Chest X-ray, AP view. Patient: 16 years old, sex M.
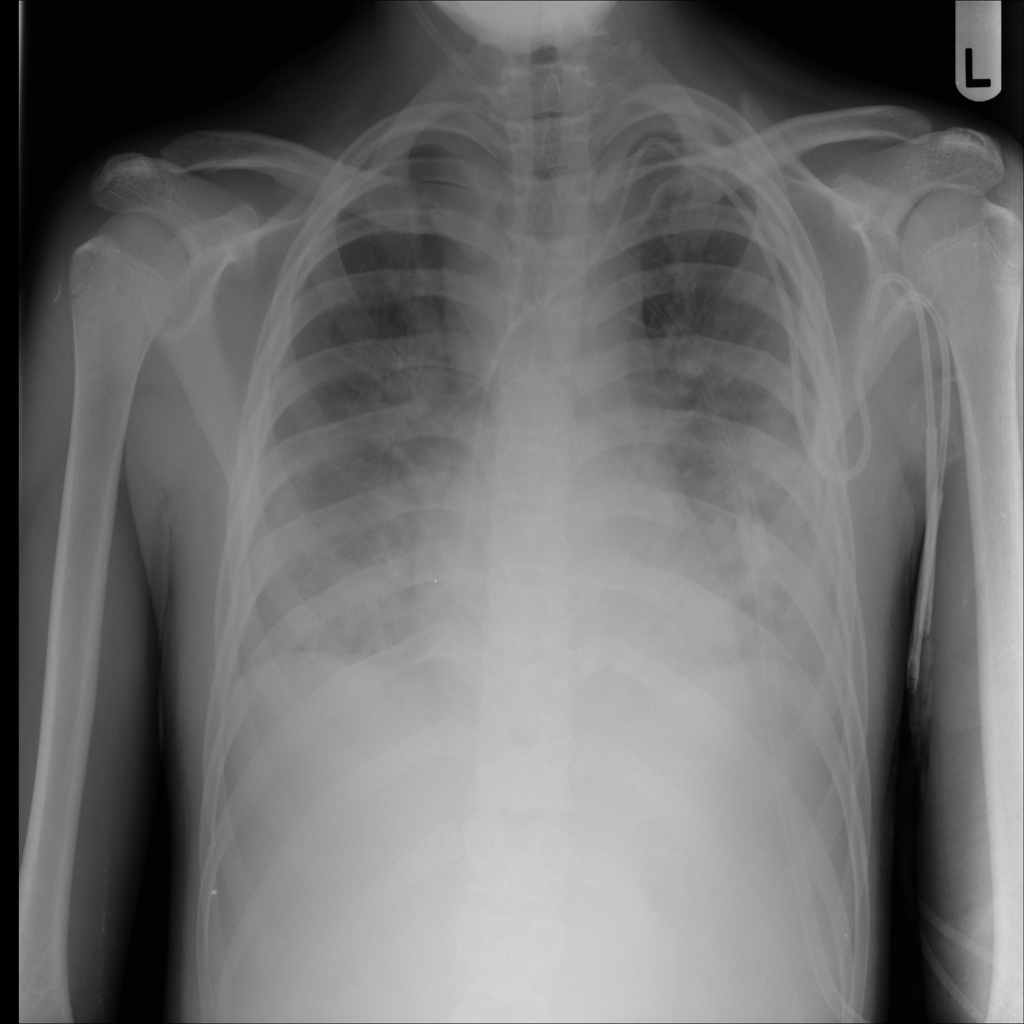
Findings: Effusion, Infiltration